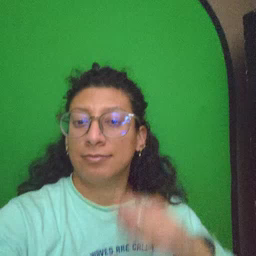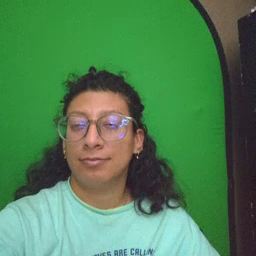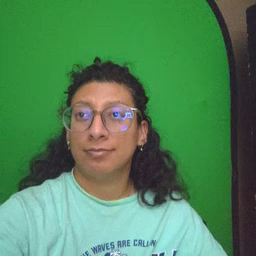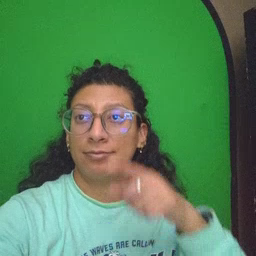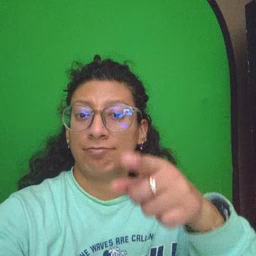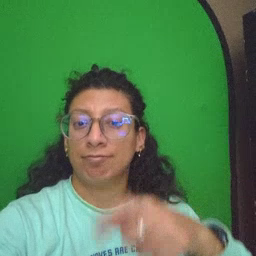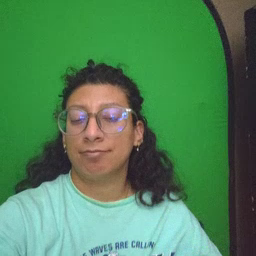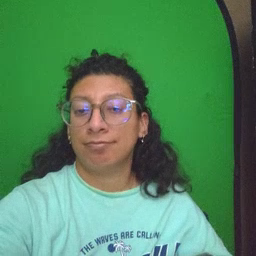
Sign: hesheit